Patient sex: M
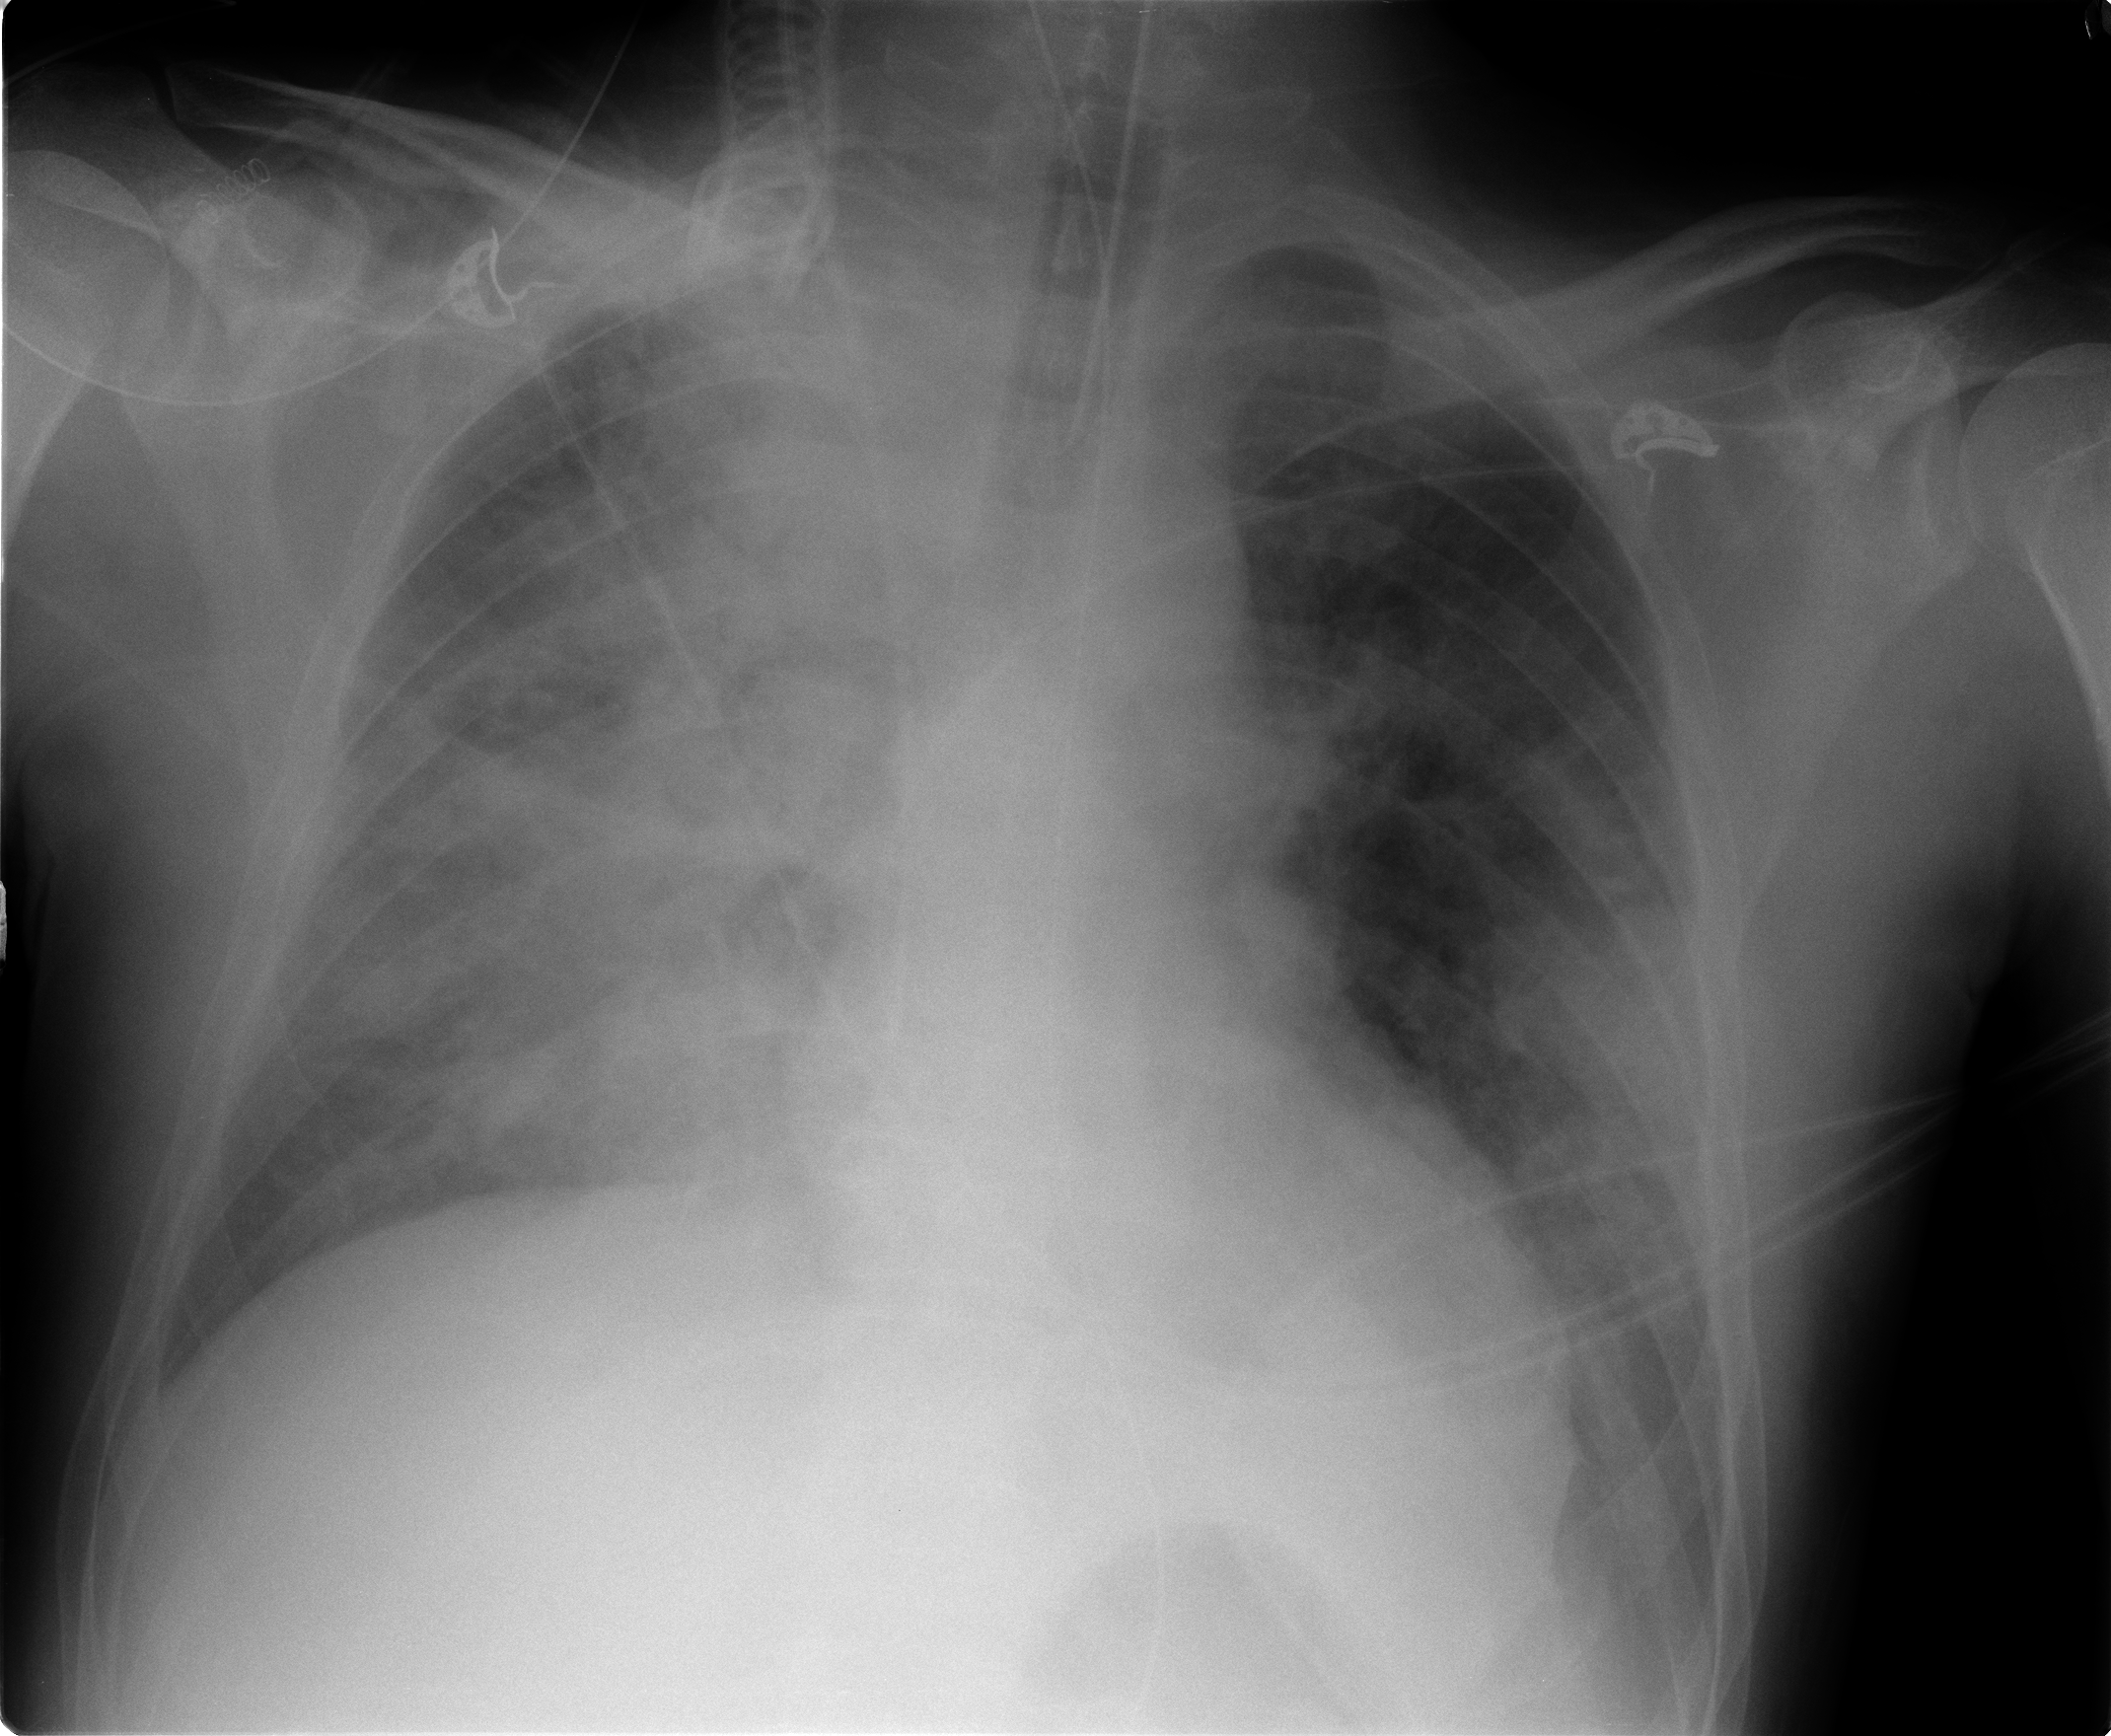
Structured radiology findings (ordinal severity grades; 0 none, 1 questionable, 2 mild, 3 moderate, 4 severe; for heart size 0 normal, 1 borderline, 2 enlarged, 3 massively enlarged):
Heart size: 0
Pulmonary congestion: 0
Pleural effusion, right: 3
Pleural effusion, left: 2
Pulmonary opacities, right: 4
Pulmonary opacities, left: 3
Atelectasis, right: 0
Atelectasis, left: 0